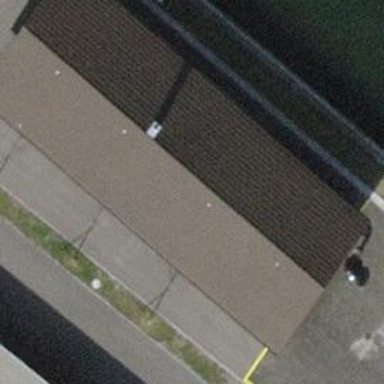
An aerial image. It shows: Service building.